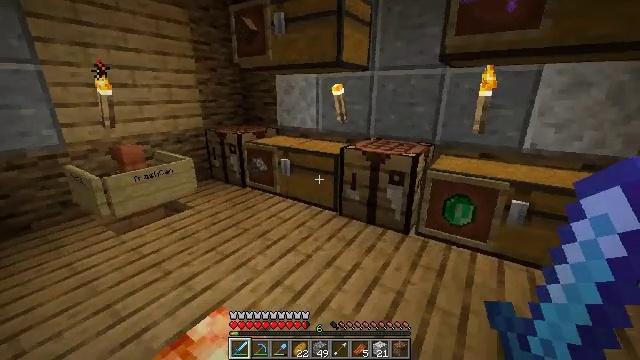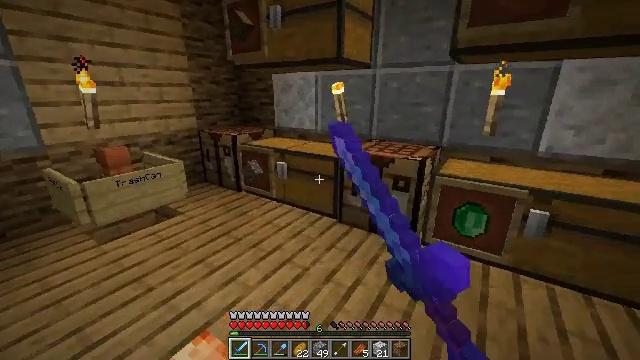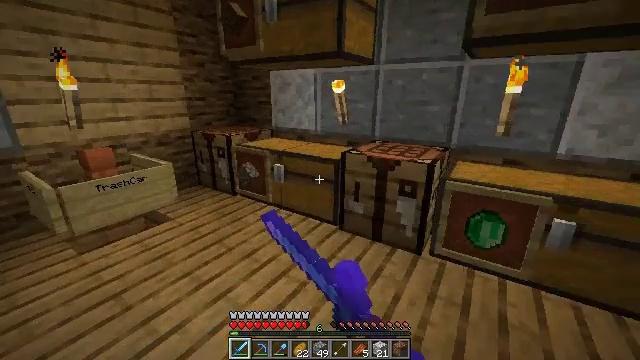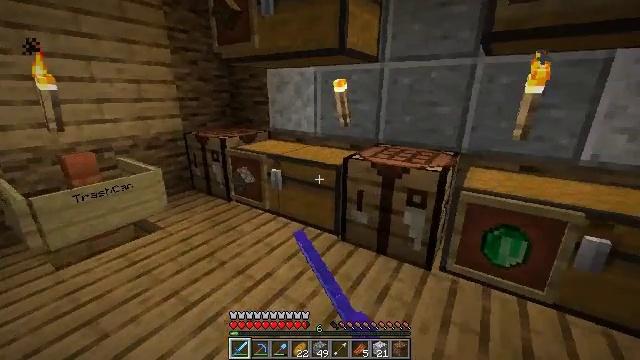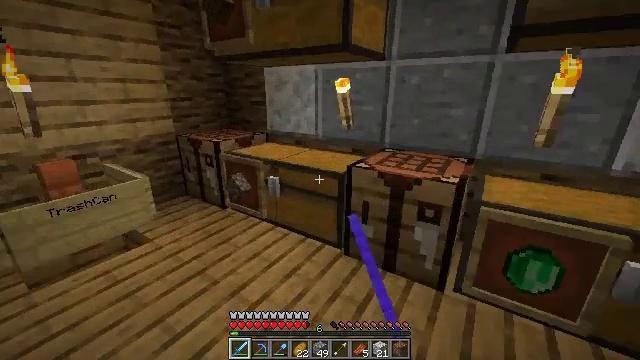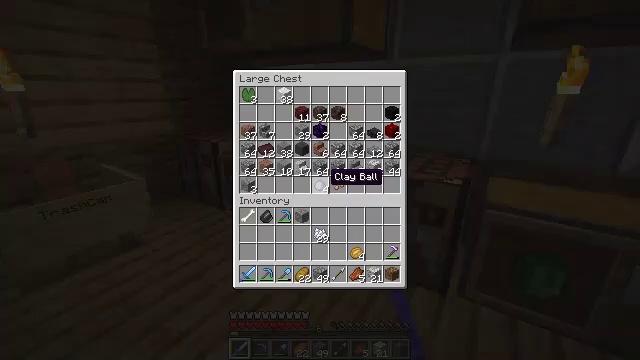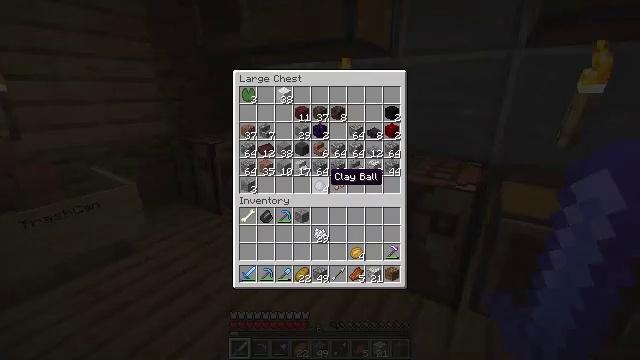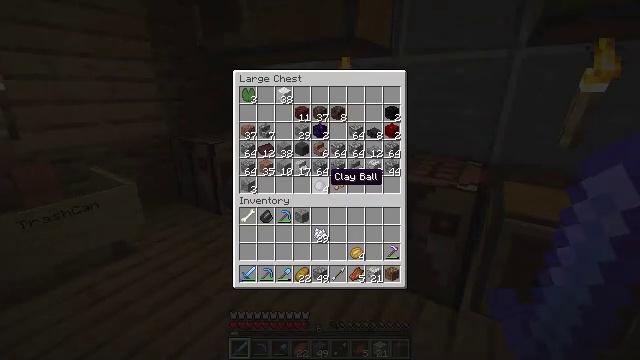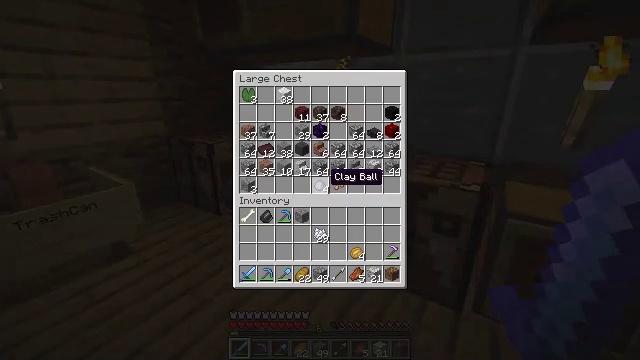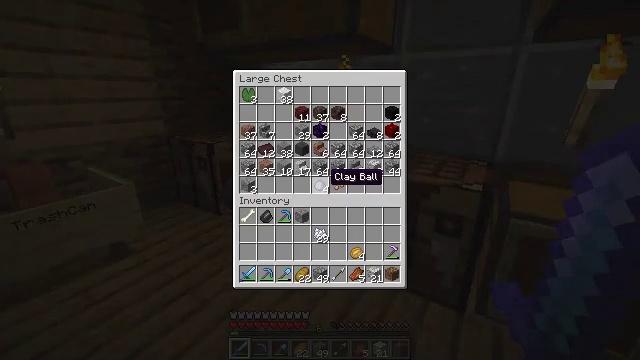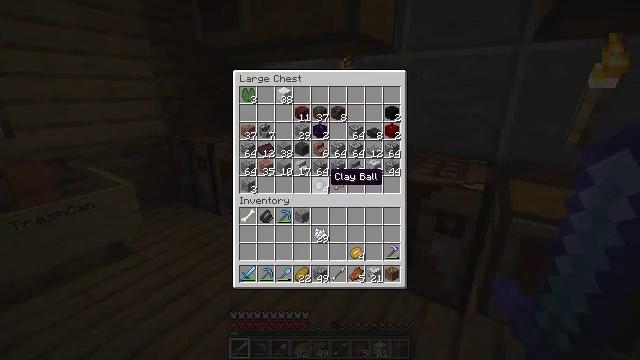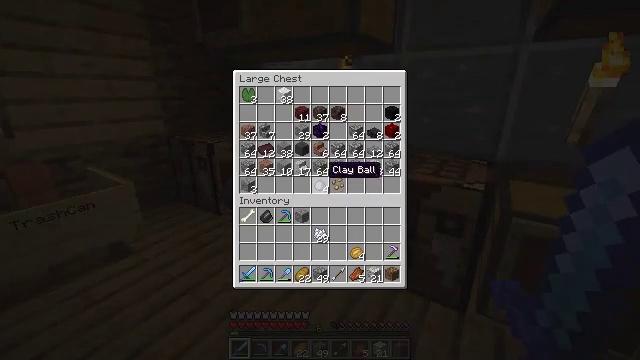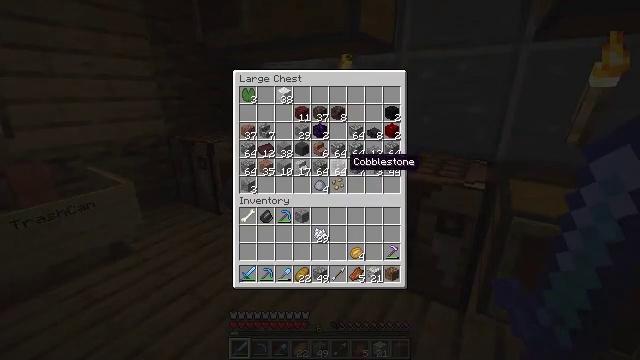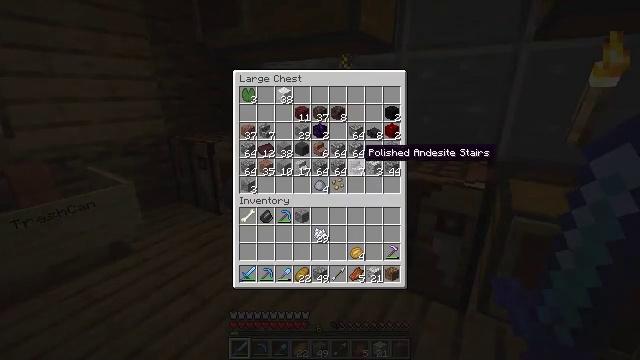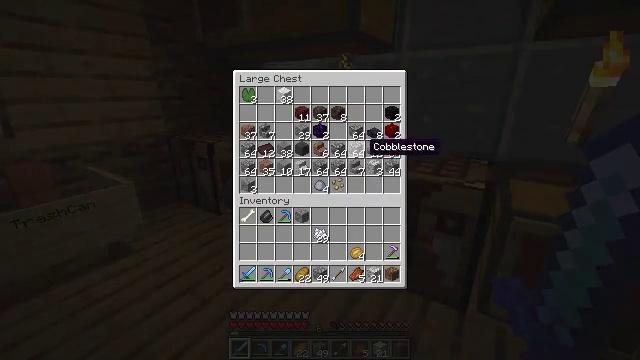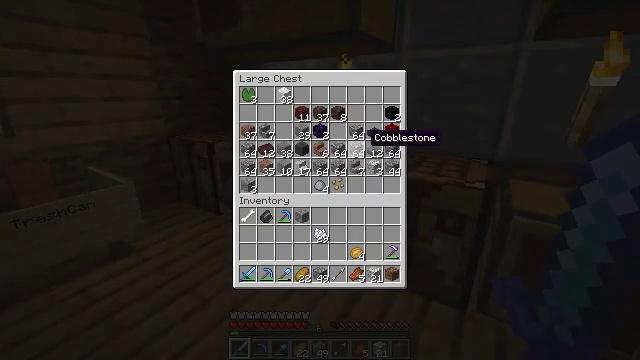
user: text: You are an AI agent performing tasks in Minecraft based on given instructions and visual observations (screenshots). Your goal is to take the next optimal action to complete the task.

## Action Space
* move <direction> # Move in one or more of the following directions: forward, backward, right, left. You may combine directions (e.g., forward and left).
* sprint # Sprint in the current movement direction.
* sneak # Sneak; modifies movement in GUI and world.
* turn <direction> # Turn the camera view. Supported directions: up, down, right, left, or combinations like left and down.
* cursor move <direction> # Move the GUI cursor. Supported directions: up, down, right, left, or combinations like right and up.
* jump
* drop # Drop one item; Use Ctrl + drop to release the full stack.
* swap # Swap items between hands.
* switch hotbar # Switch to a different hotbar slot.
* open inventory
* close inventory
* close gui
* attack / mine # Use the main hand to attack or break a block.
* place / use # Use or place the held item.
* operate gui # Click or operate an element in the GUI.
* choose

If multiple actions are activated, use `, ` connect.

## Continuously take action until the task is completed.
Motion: motion action
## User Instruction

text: Gather vines from trees or structures.
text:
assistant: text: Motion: move forward, use / place
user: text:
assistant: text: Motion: move forward, use / place
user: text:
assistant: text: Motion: move forward
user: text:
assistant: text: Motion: move forward
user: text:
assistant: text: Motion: move forward
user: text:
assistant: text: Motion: no_op
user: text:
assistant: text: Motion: no_op
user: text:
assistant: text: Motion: no_op
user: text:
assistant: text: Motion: no_op
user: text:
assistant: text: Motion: no_op
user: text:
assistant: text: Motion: no_op
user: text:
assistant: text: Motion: cursor move right and up
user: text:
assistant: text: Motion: cursor move right and up
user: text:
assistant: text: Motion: no_op
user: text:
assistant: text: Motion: cursor move up
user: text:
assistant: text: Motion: no_op
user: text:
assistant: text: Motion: no_op
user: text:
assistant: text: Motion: cursor move up
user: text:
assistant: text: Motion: cursor move up
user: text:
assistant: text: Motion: turn left and up
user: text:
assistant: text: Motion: turn up
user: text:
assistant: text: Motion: turn right and up
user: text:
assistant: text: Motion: turn up
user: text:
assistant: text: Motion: turn up
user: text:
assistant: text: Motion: use / place
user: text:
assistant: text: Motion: use / place
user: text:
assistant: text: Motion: use / place
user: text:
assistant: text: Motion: no_op
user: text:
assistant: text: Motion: no_op
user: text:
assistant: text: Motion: no_op